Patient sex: M
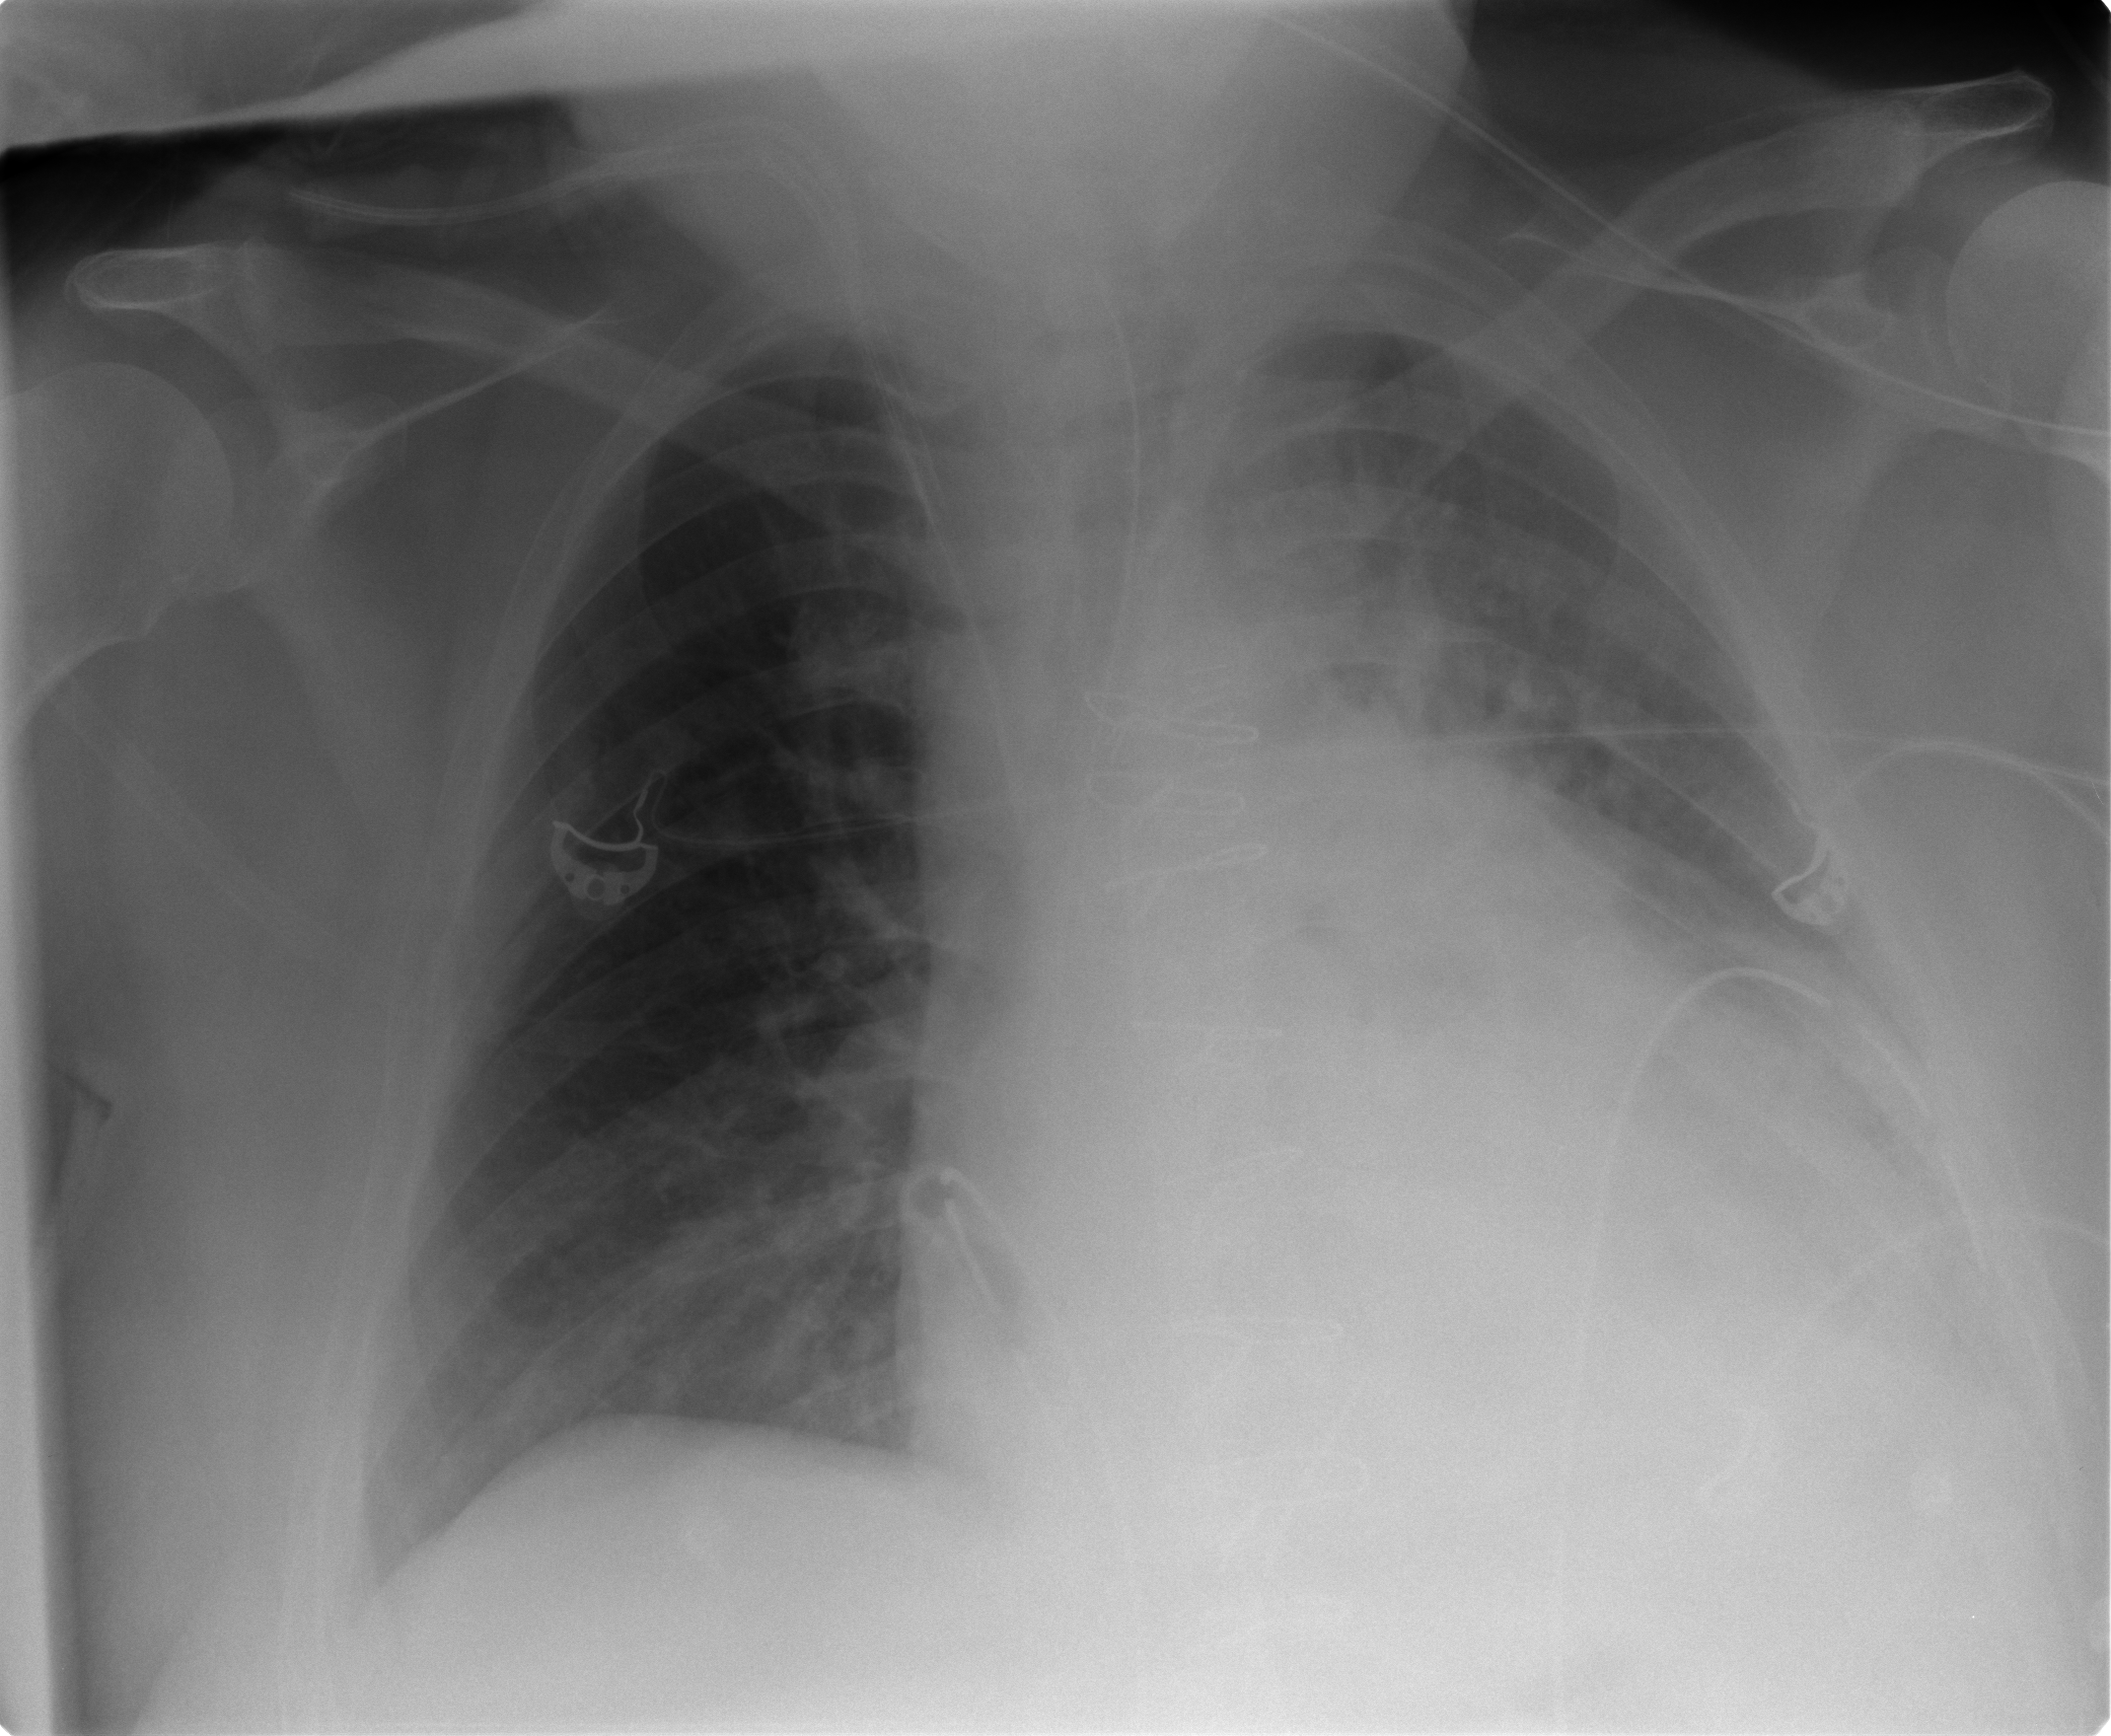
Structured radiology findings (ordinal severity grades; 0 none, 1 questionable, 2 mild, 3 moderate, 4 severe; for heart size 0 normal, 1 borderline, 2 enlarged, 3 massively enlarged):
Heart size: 2
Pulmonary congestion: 2
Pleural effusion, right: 0
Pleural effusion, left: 2
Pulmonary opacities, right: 0
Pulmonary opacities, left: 1
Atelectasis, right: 2
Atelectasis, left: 2